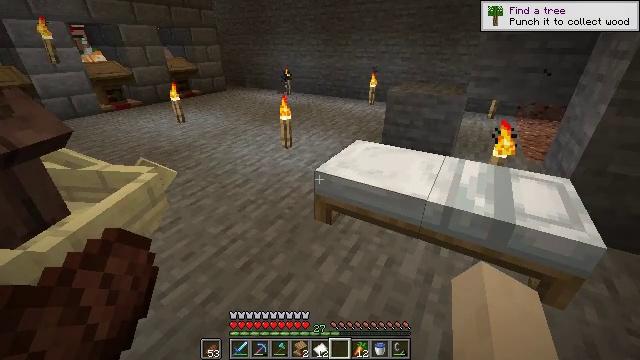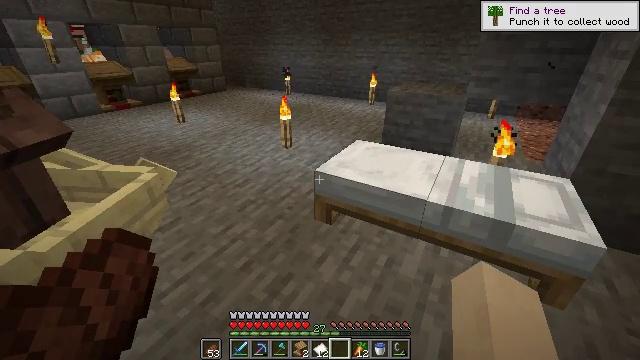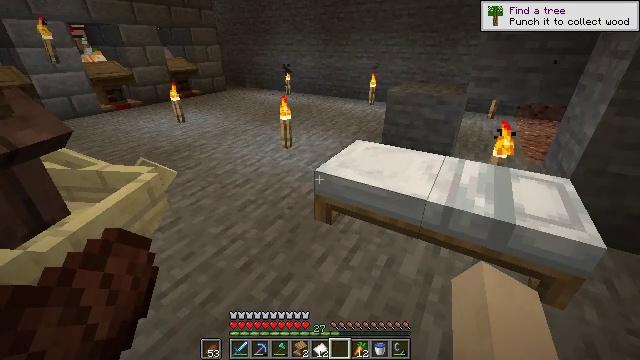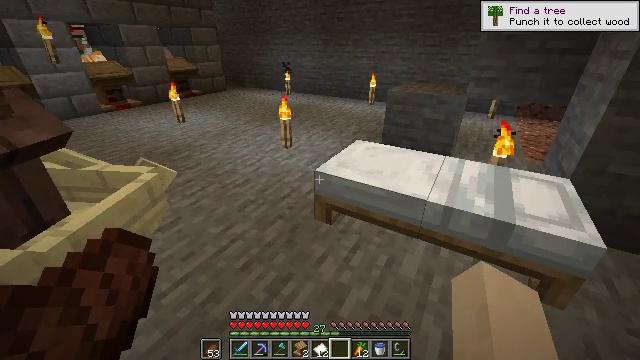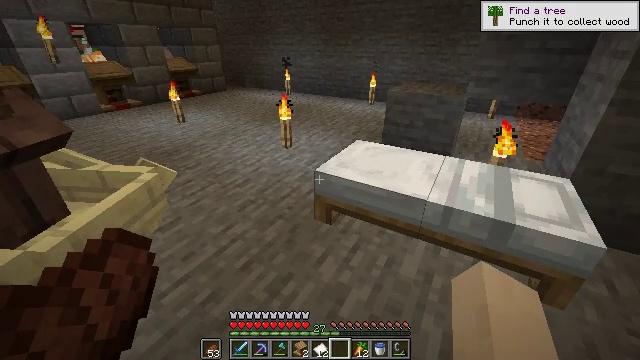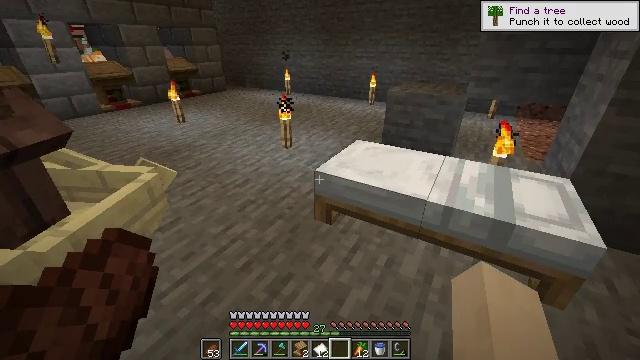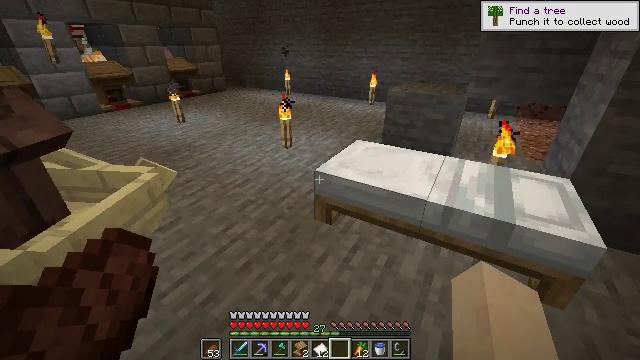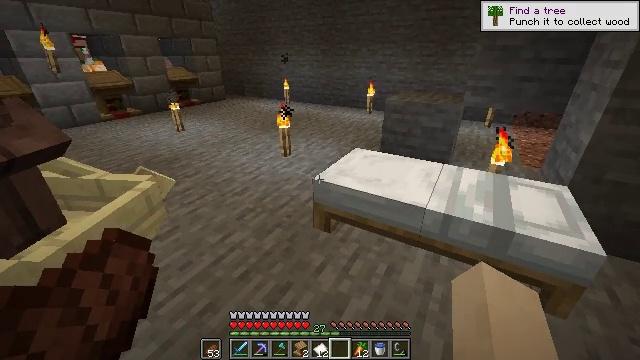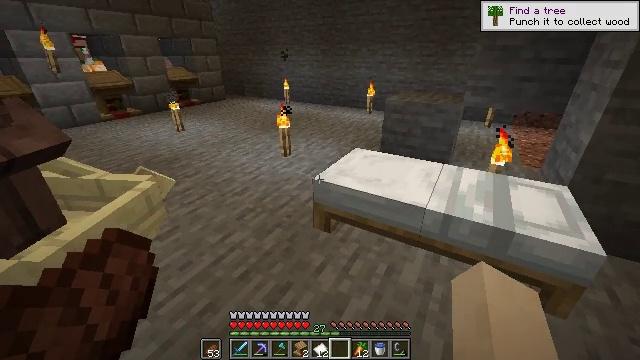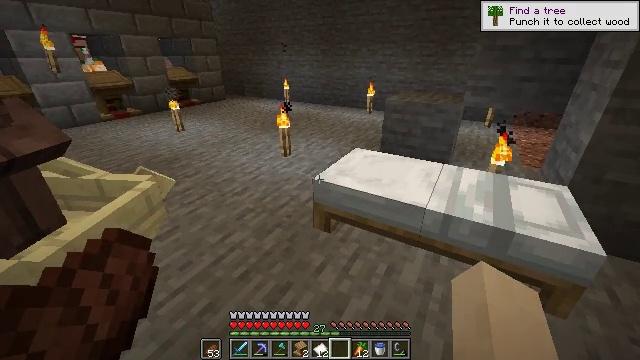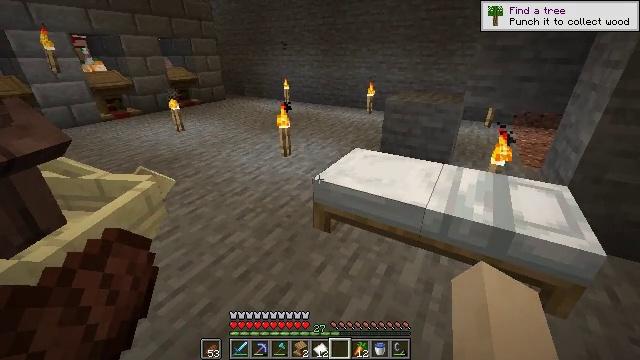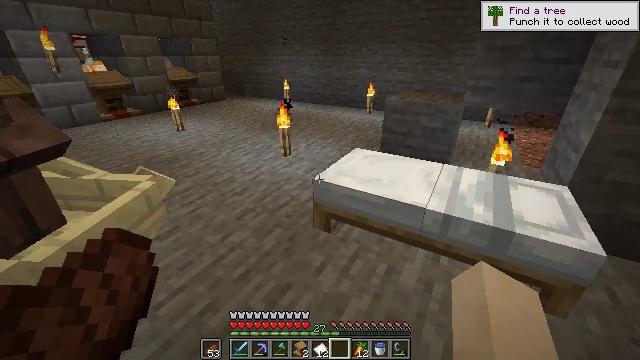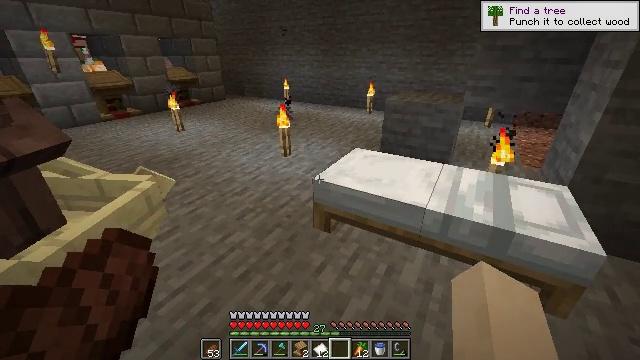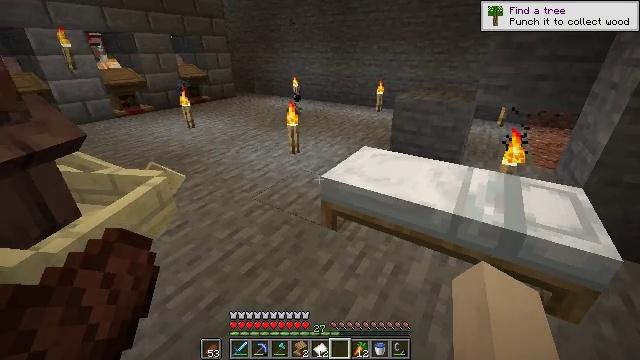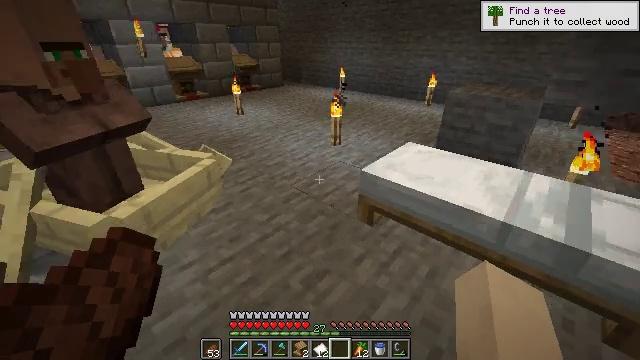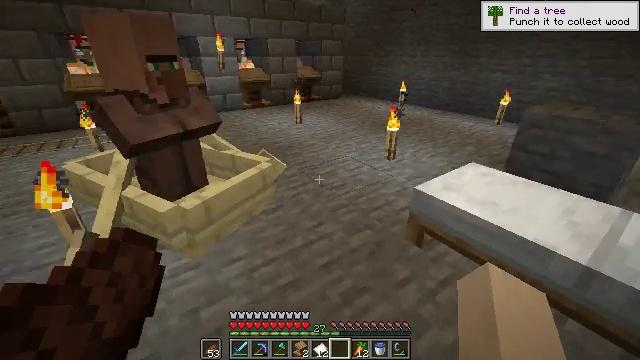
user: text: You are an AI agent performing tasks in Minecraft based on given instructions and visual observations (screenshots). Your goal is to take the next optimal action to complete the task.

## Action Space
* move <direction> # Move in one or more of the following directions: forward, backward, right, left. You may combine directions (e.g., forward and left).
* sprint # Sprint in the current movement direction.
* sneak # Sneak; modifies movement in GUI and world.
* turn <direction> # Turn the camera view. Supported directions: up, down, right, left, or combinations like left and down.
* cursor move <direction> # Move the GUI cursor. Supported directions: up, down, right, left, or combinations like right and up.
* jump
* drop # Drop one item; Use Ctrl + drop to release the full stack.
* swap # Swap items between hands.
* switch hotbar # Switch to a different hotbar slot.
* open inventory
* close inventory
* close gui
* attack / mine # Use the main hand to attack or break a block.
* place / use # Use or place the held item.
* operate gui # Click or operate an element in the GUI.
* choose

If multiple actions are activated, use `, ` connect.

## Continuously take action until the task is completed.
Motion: motion action
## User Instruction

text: Mine a melon block.
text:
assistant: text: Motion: no_op
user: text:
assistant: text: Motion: no_op
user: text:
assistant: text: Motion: no_op
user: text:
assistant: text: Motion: no_op
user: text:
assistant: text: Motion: no_op
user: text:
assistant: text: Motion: no_op
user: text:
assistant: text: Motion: turn up
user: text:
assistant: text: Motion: no_op
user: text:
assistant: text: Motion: no_op
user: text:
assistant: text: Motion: no_op
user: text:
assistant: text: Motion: no_op
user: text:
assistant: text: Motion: no_op
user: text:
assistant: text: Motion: turn left
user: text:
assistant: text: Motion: turn left and down
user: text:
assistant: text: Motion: turn left and up
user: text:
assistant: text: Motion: turn left
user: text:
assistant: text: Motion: turn left
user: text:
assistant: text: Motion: turn left and up
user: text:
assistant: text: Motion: turn left and up
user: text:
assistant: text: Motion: turn left and down
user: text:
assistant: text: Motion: turn left and down
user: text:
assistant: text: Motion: turn left
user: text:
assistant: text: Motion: turn up
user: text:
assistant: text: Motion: turn up
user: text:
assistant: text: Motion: turn left
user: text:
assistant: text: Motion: turn left and up
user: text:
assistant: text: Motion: turn left and up
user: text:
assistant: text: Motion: turn right and up
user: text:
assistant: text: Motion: turn right and up
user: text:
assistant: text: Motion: turn right